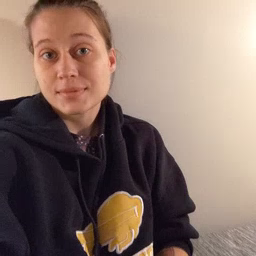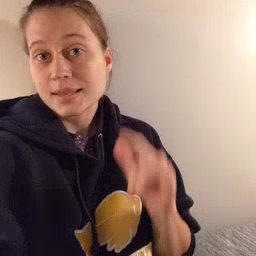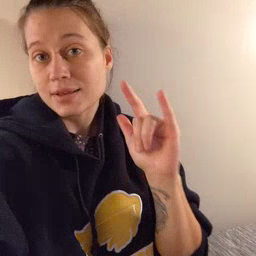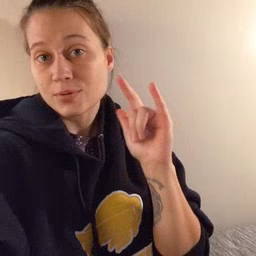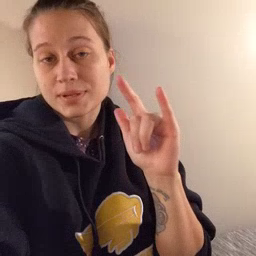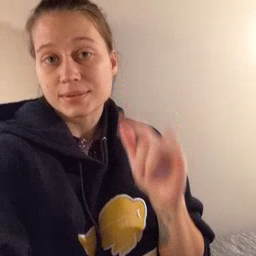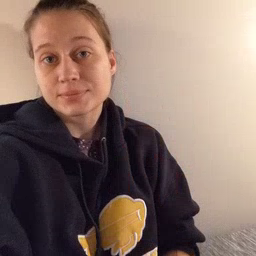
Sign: airplane